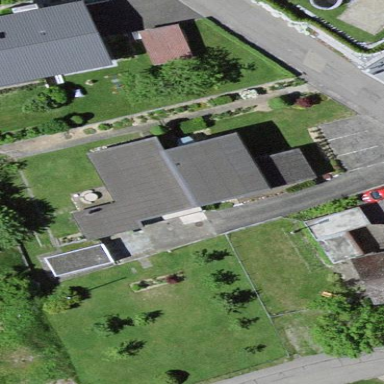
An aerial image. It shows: Simple house.